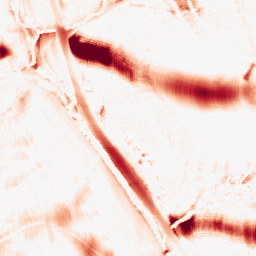
Category: morphological
Decomposition family: morphological_ellipse
Decomposition parameters: operation: opening
width: 50
height: 30
Upsampling method: edge_directed
Upsampling parameters: scale: 4
Upsampling scale: 4